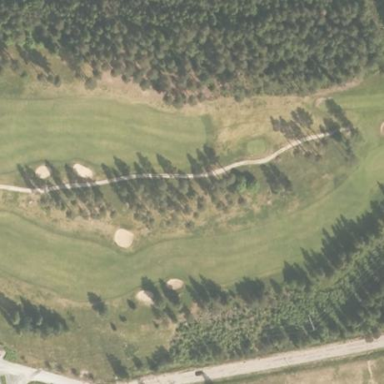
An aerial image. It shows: Golf fairway surrounded by grass.